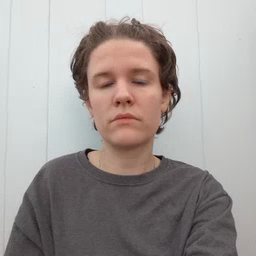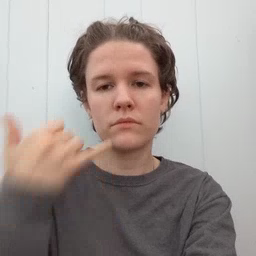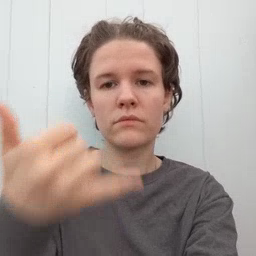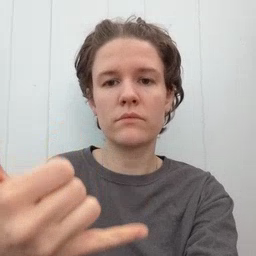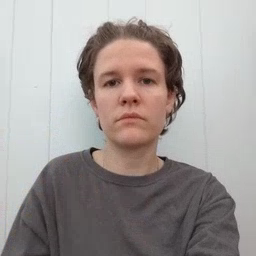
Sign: callonphone